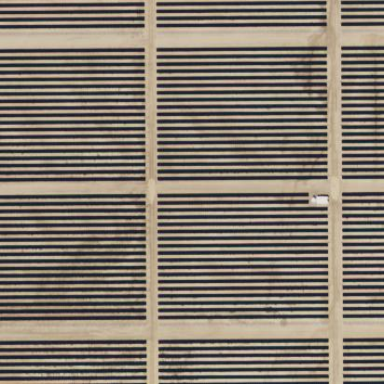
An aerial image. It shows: Solar generator utilizing photovoltaic panels.